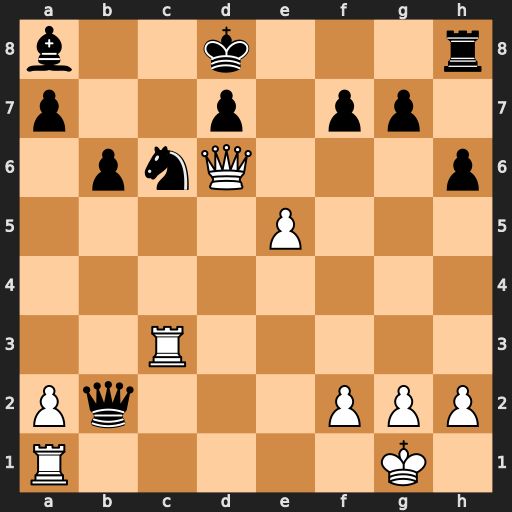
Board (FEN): b2k3r/p2p1pp1/1pnQ3p/4P3/8/2R5/Pq3PPP/R5K1
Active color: w
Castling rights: -
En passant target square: -
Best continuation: Rd1 Kc8 Qxd7+ Kb8 Qd6+